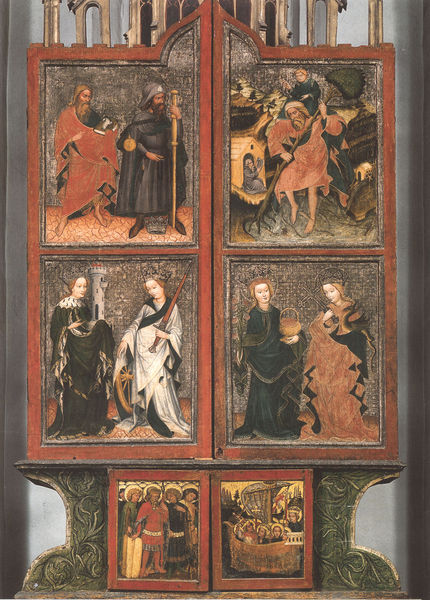
Titel: Hochaltar der Pfarrkirche St. Sigmund im Pustertal
Standort: Pustertal, Pfarrkirche St. Sigmund (EU - I - Südtirol)
Schlagwörter: frauen, holz, männer, rot, rahmen, schale, boot, turm, bilder, burg, schwert, altar